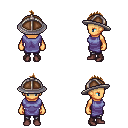
a pixel art fantasy rpg character, female body template, human, tanned skin, chain tabard jacket, metal pants, brown mohawk hairstyle, chain helm, maroon shoes, four views (front, back, left, right), 2x2 character sprite sheet, small pixel art, hard edges, no anti-aliasing